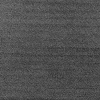
Atmospheric dust classification: dusty